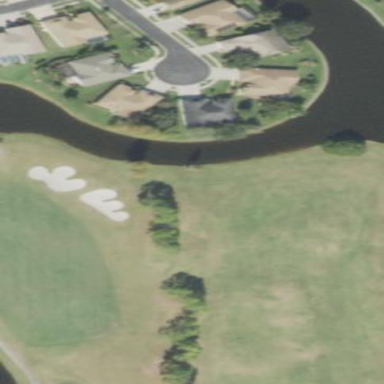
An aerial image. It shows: Water hazard on golf course. The hazard is natural water feature.